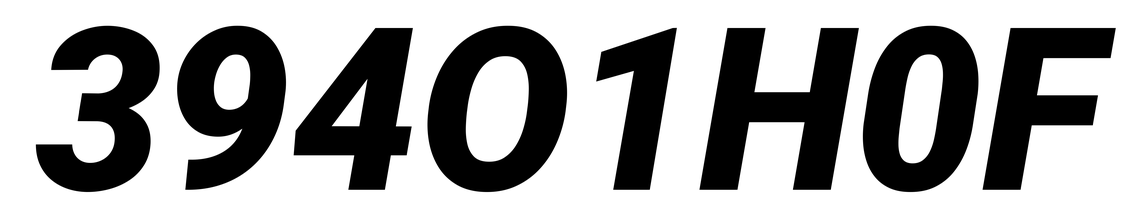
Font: Roboto-Italic_Black_Italic